Question: Hope you're doing fine.
I need a help a bit with this database:

This is a database that stores votes. Users pick the audio tracks they like, and they vote for them. They can vote 'up' or 'down'. Easy as pie. But, when it comes to the calculating stats it gets hairy.
# Meta
It's a key-value styled table, that stores the most commonly used stats (just sort-of caching):
'''
mysql> SELECT * FROM Meta;
+-------------+-------+
| Key | Value |
+-------------+-------+
| TRACK_COUNT | 2620 |
| VOTE_COUNT | 3821 |
| USER_COUNT | 371 |
+-------------+-------+
'''
# Vote
The vote table holds the vote itself. The only interesting field here is the 'Type', value of which means:
1. 0 - App made Vote, user voted for the track using the UI
2. 1 - Imported Vote (from external service)
3. 2 - Merged Vote. Actually the same as the Imported Vote, but it actually makes a note, that this user is already voted for this track using the external service, and now he's repeating himself using the App.
# Track
The track is holds the total stats for itself. Amount of likes, dislikes, likes from external service ('LikesRP'), dislikes from external service ('DislikesRP'), likes/dislikes adjustments.
# App
The app requires to get the votes for:
1. 5 most up-voted tracks during the last 7 days
2. 5 most down-voted tracks during the last 7 days
3. 5 most up-voted tracks during the last 7 days, votes of which were imported from the external service (Vote.Type = 1)
4. 100 most up-voted tracks during the last month
To get the 100 most-up voted track I use this query:
'''
SELECT
T.Hash,
T.Title,
T.Artist,
COALESCE(X.VotesTotal, 0) + T.LikesAdjust as VotesAdjusted
FROM (
SELECT
V.TrackHash,
SUM(V.Vote) AS VotesTotal
FROM
Vote V
WHERE
V.CreatedAt > NOW() - INTERVAL 1 MONTH AND V.Vote = 'up'
GROUP BY
V.TrackHash
ORDER BY
VotesTotal DESC
) X
RIGHT JOIN Track T
ON T.Hash = X.TrackHash
ORDER BY
VotesAdjusted DESC
LIMIT 0, 100;
'''
This query is working OK and it honors the adjustments (client wanted to adjust the track position in lists). Almost the same query is used to get the 5 most up/down voted tracks. And query for task #3 is this:
'''
SELECT
T.Hash,
T.Title,
T.Artist,
COALESCE(X.VotesTotal, 1) as VotesTotal
FROM (
SELECT
V.TrackHash,
SUM(V.Vote) AS VotesTotal
FROM
Vote V
WHERE
V.Type = '1' AND
V.CreatedAt > NOW() - INTERVAL 1 WEEK AND
V.Vote = 'up'
GROUP BY
V.TrackHash
ORDER BY
VotesTotal DESC
) X
RIGHT JOIN Track T
ON T.Hash = X.TrackHash
ORDER BY
VotesTotal DESC
LIMIT 0, 5;
'''
The problem is that the first query is taking about 2 seconds to perform and we have less than 4k votes. By the end of year, this figure will be about 200k votes, which most likely will kill this database. So I'm figuring out how to solve this puzzle.
And now I came down to these questions:
1. Did I make the database design wrong? I mean, could it be better?
2. Did I make the query wrong?
3. Anything else I could improve?
The first thing I did was caching. But, OK, this solves the problem drastically. But I'm curious about SQL-related solution (always leaning towards perfection).
The second thing I had an idea was to put those calculated values to the 'Meta' table and change them during the voting procedure. But I'm quite short on time just to try it out. Would it be worth it by the way? Or, how do the enterprise class apps solve these problems?
Thanks.
## EDIT
I can't believe I forgot to include indices. Here they are:
'''
mysql> SHOW INDEXES IN Vote;
+-------+------------+-------------------------+--------------+-------------+-----------+-------------+----------+--------+------+------------+---------+
| Table | Non_unique | Key_name | Seq_in_index | Column_name | Collation | Cardinality | Sub_part | Packed | Null | Index_type | Comment |
+-------+------------+-------------------------+--------------+-------------+-----------+-------------+----------+--------+------+------------+---------+
| Vote | 0 | UNIQUE_UserId_TrackHash | 1 | UserId | A | 890 | NULL | NULL | | BTREE | |
| Vote | 0 | UNIQUE_UserId_TrackHash | 2 | TrackHash | A | 4450 | NULL | NULL | | BTREE | |
| Vote | 1 | INDEX_TrackHash | 1 | TrackHash | A | 4450 | NULL | NULL | | BTREE | |
| Vote | 1 | INDEX_CreatedAt | 1 | CreatedAt | A | 1483 | NULL | NULL | | BTREE | |
| Vote | 1 | UserId | 1 | UserId | A | 1483 | NULL | NULL | | BTREE | |
+-------+------------+-------------------------+--------------+-------------+-----------+-------------+----------+--------+------+------------+---------+
mysql> SHOW INDEXES IN Track;
+-------+------------+----------------+--------------+-------------+-----------+-------------+----------+--------+------+------------+---------+
| Table | Non_unique | Key_name | Seq_in_index | Column_name | Collation | Cardinality | Sub_part | Packed | Null | Index_type | Comment |
+-------+------------+----------------+--------------+-------------+-----------+-------------+----------+--------+------+------------+---------+
| Track | 0 | PRIMARY | 1 | Hash | A | 2678 | NULL | NULL | | BTREE | |
| Track | 1 | INDEX_Likes | 1 | Likes | A | 66 | NULL | NULL | | BTREE | |
| Track | 1 | INDEX_Dislikes | 1 | Dislikes | A | 27 | NULL | NULL | | BTREE | |
+-------+------------+----------------+--------------+-------------+-----------+-------------+----------+--------+------+------------+---------+
'''
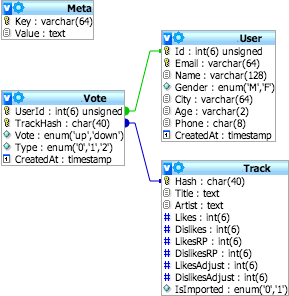
Answer: This is a very subjective question because it very much depends on your exact requirements, and performance testing which nobody here can do on your data. But I can answer your questions and add some generic solutions that might work for you:
---
No. This is the ideal design for OLTP.
---
No (Although the 'ORDER BY' in the subqueries are redundant). The performance of your query is very much dependent on the indexes on the 'Vote' table, since the main columns queried will be in this part:
'''
SELECT V.TrackHash, SUM(V.Vote) AS VotesTotal
FROM Vote V
WHERE V.CreatedAt > NOW() - INTERVAL 1 MONTH AND V.Vote = 'up'
GROUP BY V.TrackHash
'''
I would suggest 2 indexes, one on 'TrackHash' and one on 'CreatedAt', 'Vote' AND 'Type' (this may perform better as 3 separate indexes, worth testing both ways). 200k rows is not that much data, so with the right indexes it shouldn't take too long to query data over the last month.
---
This is very much a balancing act, it really depends on your exact requirements as to the best way to proceed. There are 3 main ways you could approach the problem.
As Mentioned before I think this approach should be scalable for your application. The advantage is it does not require any maintenance, and all data sent to the application is up to date and accurate. The disadvantage is performance, it might take a bit longer to insert data (due to updating indexes), and also select data. This would be my preferred approach.
This would involve maintaining a summary table such as:
'''
CREATE TABLE VoteArchive
( TrackHash CHAR(40) NOT NULL,
CreatedDate DATE NOT NULL,
AppMadeUpVotes INT NOT NULL,
AppMadeDownVotes INT NOT NULL,
ImportedUpVotes INT NOT NULL,
ImportedDownVotes INT NOT NULL,
MergedUpVotes INT NOT NULL,
MergedDownVotes INT NOT NULL,
PRIMARY KEY (CreatedDate, TrackHash)
);
'''
This can be populated nightly by running a simple query
'''
INSERT VoteArchive
SELECT TrackHash,
DATE(CreatedAt),
COUNT(CASE WHEN Vote = 'Up' AND Type = 0 THEN 1 END),
COUNT(CASE WHEN Vote = 'Down' AND Type = 0 THEN 1 END),
COUNT(CASE WHEN Vote = 'Up' AND Type = 1 THEN 1 END),
COUNT(CASE WHEN Vote = 'Down' AND Type = 1 THEN 1 END),
COUNT(CASE WHEN Vote = 'Up' AND Type = 2 THEN 1 END),
COUNT(CASE WHEN Vote = 'Down' AND Type = 2 THEN 1 END)
FROM Votes
WHERE CreatedAt > DATE(CURRENT_TIMESTAMP)
GROUP BY TrackHash, DATE(CreatedAt);
'''
You can then use this table in place of your live data. It has the advantage of the date being part of the clustered index, so any query being limited by date should be very fast. The disadvantage of this is that if you query this table you only get statistics accurate up to the last time it was populated, you will get much faster queries though. It is also additional work to maintain the query. However this would be my second choice if I could nto query live data.
I am including this for completeness but would implore you not to use this method. You could achieve this in either your application layer or via a trigger and although it does allow for querying of up to date data without having to query the "production" table it is open for errors, and I have never come accross anyone that truly advocates this approach. For every vote you need to do insert/update logic which should turn a very fast insert query into a longer process, depending on how you do the maintenance there is a chance (albeit very small of concurrency issues).
You could always have 2 tables of the same format as your vote table, and one table as set out in solution 2, have one vote table just for storing today's votes, and one for historic votes, and still maintain a summary table, you can then combine today's data with the summary table to get up to date results without querying a lot of data. Again, this is additional maintenance, and more potential for things to go wrong.